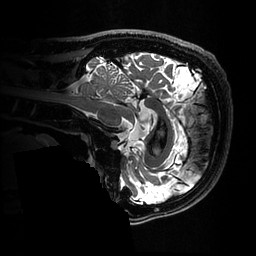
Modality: T2w
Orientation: sagittal
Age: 39
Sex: male
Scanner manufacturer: ge
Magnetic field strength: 3 T
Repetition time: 3.202 s
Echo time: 0.0588 s